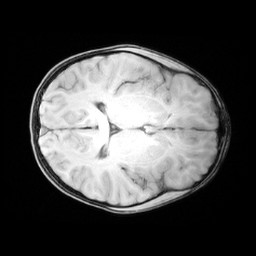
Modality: MP2RAGE
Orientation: axial
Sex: female
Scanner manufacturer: siemens
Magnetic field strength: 3 T
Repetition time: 5 s
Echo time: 0.00368 s